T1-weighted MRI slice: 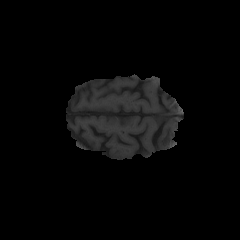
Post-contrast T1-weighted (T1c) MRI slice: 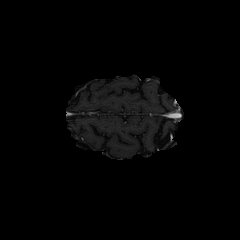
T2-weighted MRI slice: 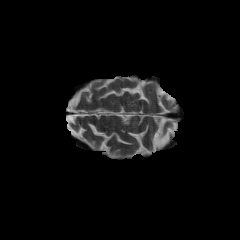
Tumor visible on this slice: no